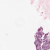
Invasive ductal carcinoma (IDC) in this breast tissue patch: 0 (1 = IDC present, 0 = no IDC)